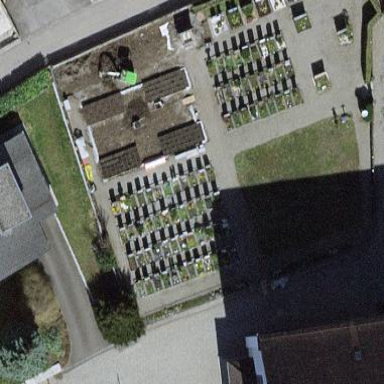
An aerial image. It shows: Graveyard.